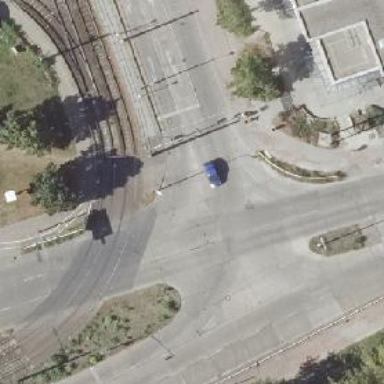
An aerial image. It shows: Tram crossing with traffic signals.